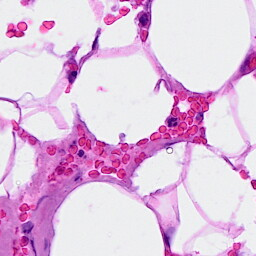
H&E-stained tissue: Breast